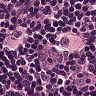
Metastatic tissue present: yes